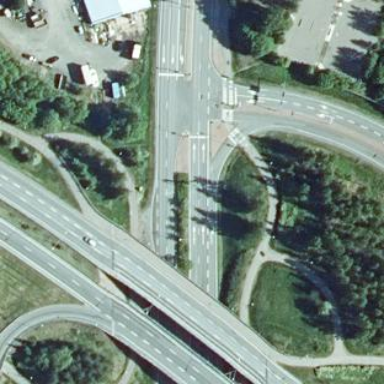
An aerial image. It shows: Asphalt road with secondary link designation.